Question: Zoopla have embedded Google Maps into their app (see the screen shot)
Is this something you can do generally, i.e. embed any app in your own, or is it specific just to Google Maps?
I want to do the same with Skype, is that possible?
Edit: I know how to launch Skype as a separate app using URI's, using ..
'''
Intent intent = new Intent("android.intent.action.VIEW", "skype:some_skype_id");
startActivity(intent);
'''
... but I want Skype to appear as running within my app, in particular to keep my action bar visible at the top.
Thanks
Damian.

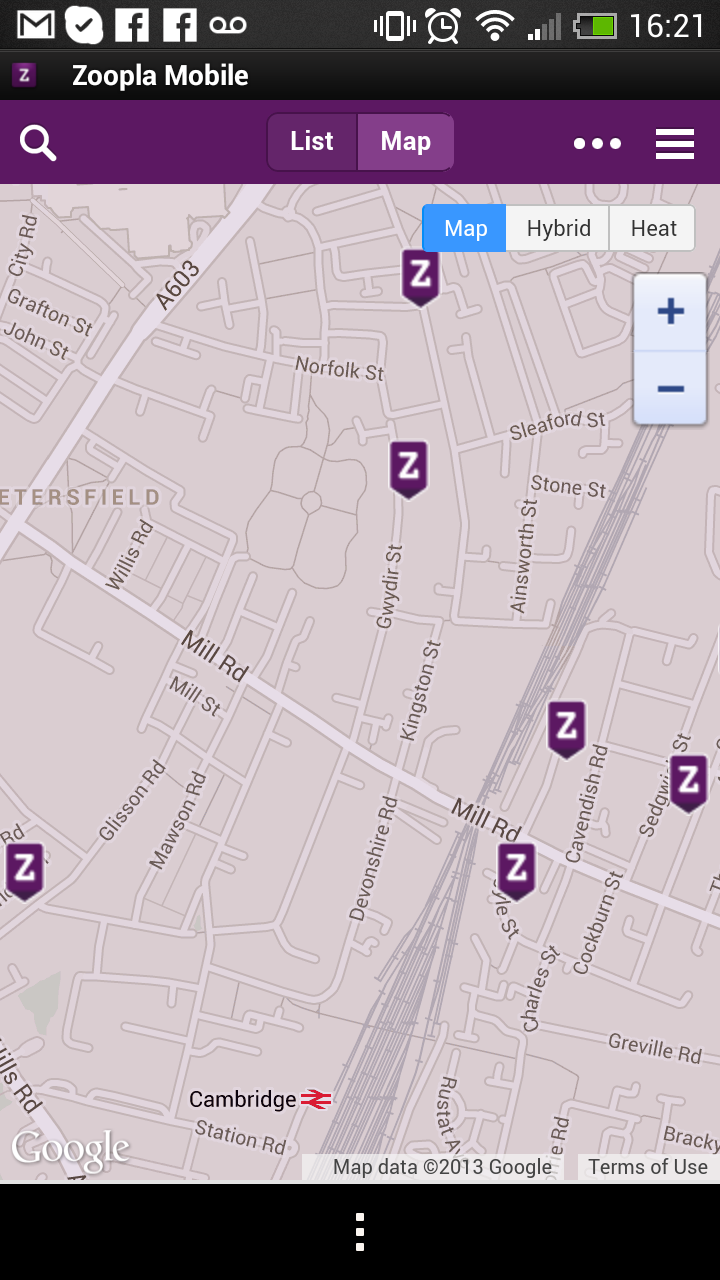
Answer: Zoopla is using the API provided for Maps, namely <URL>.
Skype does not provide such tools, but they do have an <URL> you may want to look into.